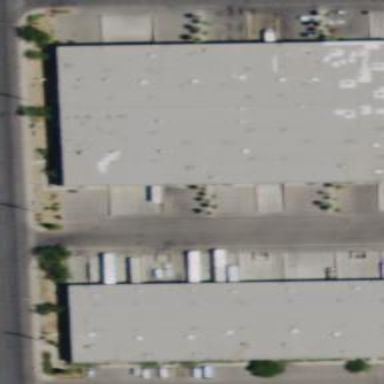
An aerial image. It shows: Warehouse building.